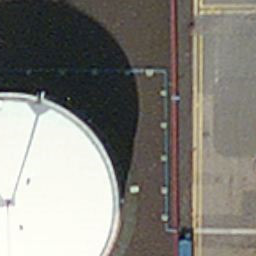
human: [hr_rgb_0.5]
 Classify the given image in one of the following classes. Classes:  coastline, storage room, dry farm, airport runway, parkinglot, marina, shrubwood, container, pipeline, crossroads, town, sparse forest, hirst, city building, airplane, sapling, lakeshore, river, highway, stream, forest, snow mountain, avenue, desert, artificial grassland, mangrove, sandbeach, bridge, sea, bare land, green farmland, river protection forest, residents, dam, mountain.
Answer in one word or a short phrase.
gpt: storage room